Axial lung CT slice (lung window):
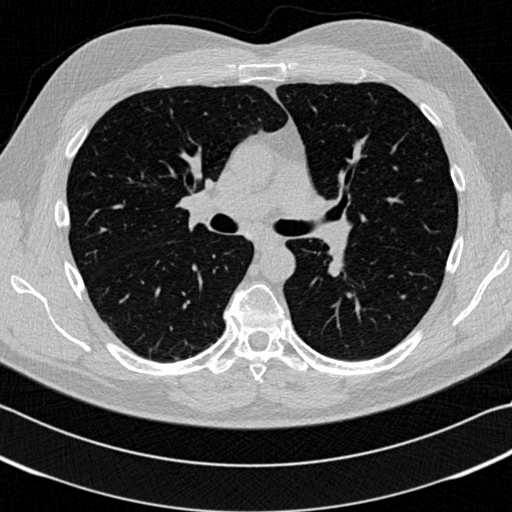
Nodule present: no